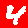
Digit: 4